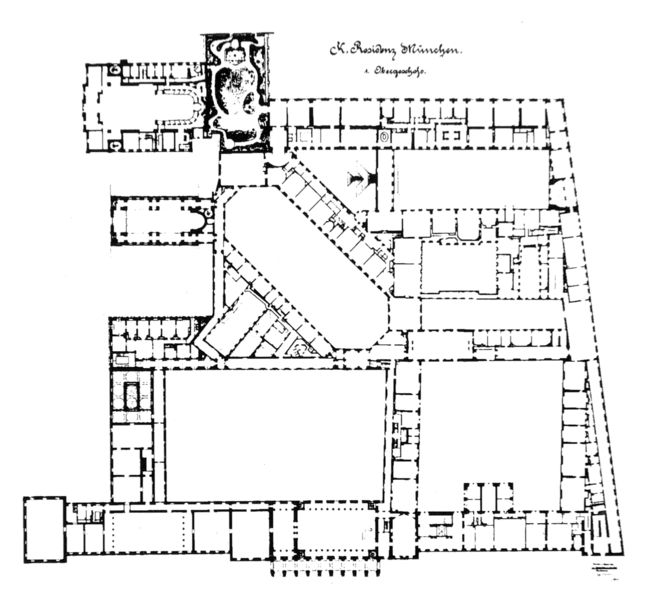
Titel: Residenz München - Grundriss 1.OG
Standort: München
Institution: Bayerische Verwaltung der staatlichen Schlösser, Gärten und Seen, Gärtenabteilung
Schlagwörter: weiß, grau, raum, schwarz, skizze, säulen, tür, zeichnung, zimmer, anlage, gebäude, haus, park, schloss, alt, architektur, kirche, theater, schrift, fassade, linien, hof, inschrift, striche, halle, rechtecke, punkte, eingang, gang, innenhof, umgang, kloster, münchen, palast, druck, text, beschriftung, räume, entwurf, residenz, plan, wohnen, oktogon, wintergarten, höfe, klenze, riss, grundriss, nein, bauplan, hofgarten, gänge, flügelanlage, trakt, masstab, säle, ludwig ii, residenz münchen, allerheiligen hofkapelle, allerheiligen hofkirche, antiqarium, apothekerhof, brunnenhof, cuvilliestheater, grottenhof, herrschersitz, kaiserhof, karré, könidhof, königssaalbau, münchner residenz, residenz münschen, residenzstrasse, trakte